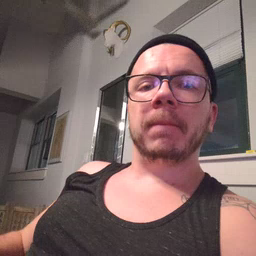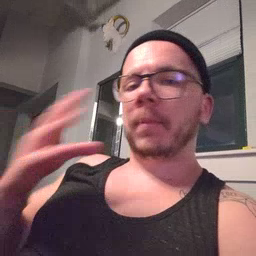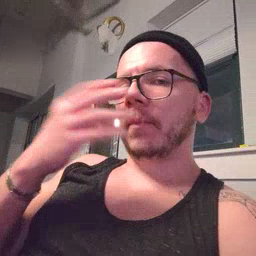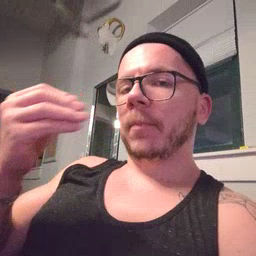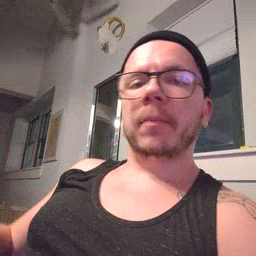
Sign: wolf